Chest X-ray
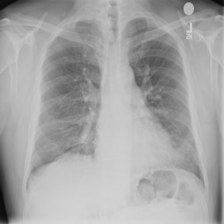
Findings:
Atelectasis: negative
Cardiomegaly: negative
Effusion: negative
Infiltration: negative
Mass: negative
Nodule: negative
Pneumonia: negative
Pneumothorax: negative
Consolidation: negative
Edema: negative
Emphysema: negative
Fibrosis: negative
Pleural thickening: negative
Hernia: negative